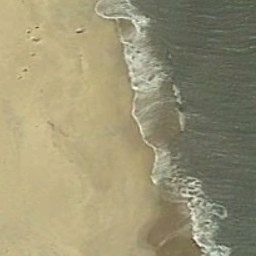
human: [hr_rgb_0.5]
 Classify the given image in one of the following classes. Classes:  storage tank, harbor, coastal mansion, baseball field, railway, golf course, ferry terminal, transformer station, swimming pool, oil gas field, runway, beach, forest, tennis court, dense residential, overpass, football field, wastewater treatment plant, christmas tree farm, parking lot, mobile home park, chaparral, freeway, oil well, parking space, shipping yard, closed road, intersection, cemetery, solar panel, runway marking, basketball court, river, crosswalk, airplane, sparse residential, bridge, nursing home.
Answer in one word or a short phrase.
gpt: beach